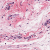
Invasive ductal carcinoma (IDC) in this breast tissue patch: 0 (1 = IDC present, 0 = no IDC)